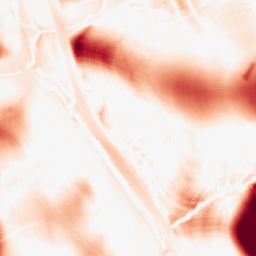
Category: morphological
Decomposition family: tophat
Decomposition parameters: size: 50
mode: white
Upsampling method: regularized
Upsampling parameters: scale: 2
lambda_reg: 0.001
Upsampling scale: 2